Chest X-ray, PA view. Patient: 44 years old, sex F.
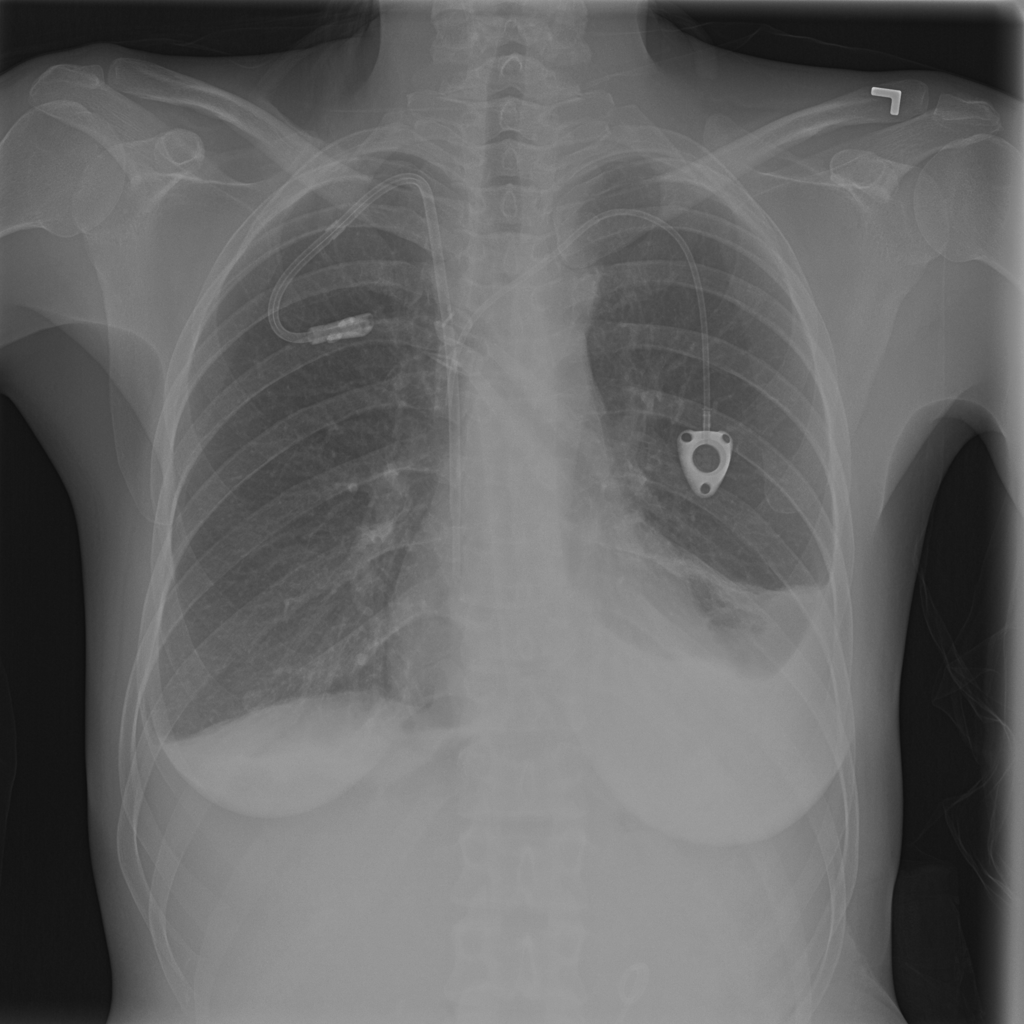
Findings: Atelectasis, Effusion